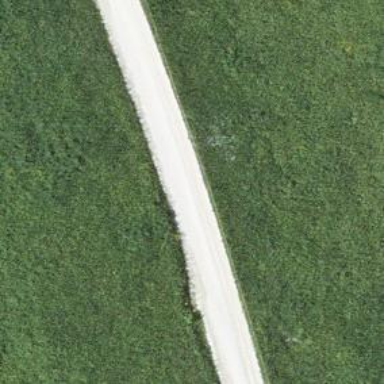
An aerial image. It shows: Agricultural track with grade 2 tracktype suitable for agricultural vehicles.